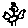
Label: bird